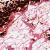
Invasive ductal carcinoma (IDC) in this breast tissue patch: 0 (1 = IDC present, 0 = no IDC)